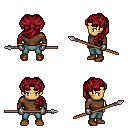
a pixel art fantasy rpg character, male body template, human, tanned skin, brown long-sleeve shirt, teal pants, brunette princess hairstyle, metal gloves, brown shoes, spear, four views (front, back, left, right), 2x2 character sprite sheet, small pixel art, hard edges, no anti-aliasing